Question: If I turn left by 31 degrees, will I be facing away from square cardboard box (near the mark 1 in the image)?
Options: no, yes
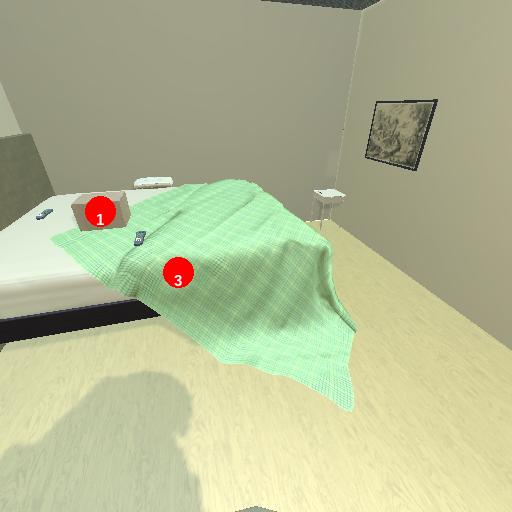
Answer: no